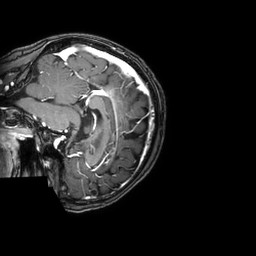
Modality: T1w
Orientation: sagittal
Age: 62
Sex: female
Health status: ill
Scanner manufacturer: philips
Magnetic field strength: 3 T
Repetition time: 0.0079 s
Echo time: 0.0035 s